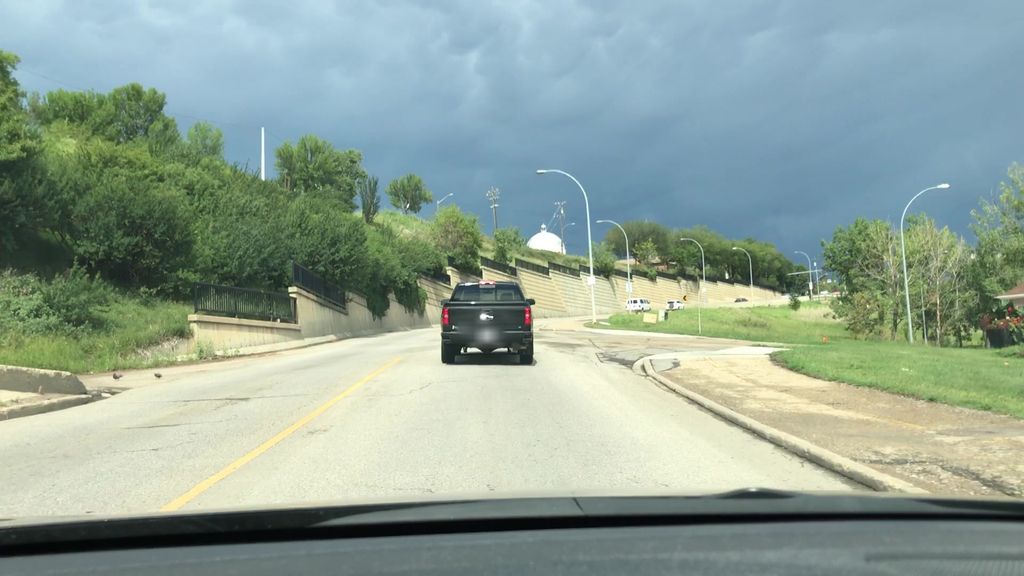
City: edmonton